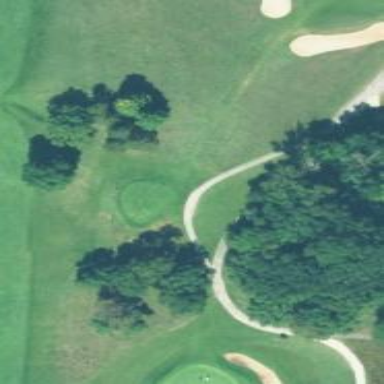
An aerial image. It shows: Service road used as golf cart path.